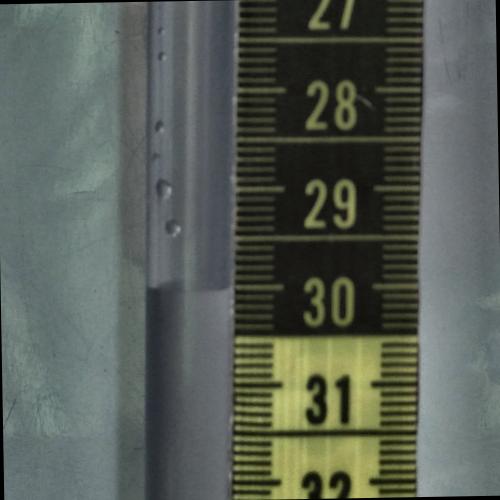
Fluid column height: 30.0 cm